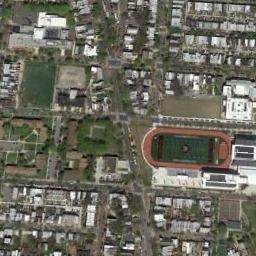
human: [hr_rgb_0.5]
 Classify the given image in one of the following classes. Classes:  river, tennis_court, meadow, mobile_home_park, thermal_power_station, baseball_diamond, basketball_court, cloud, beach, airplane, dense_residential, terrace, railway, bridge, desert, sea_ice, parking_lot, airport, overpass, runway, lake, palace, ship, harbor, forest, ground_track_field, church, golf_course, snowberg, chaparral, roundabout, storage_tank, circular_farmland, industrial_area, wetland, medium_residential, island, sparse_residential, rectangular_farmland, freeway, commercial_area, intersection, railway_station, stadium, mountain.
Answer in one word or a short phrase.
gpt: ground_track_field